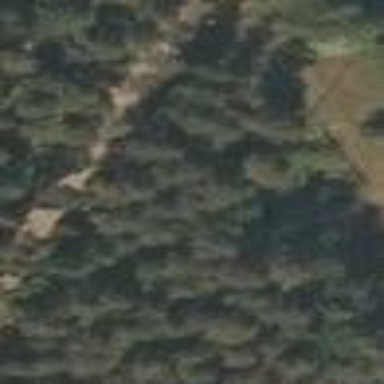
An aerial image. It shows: Evergreen forest with needle-leaved trees.